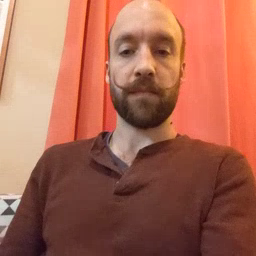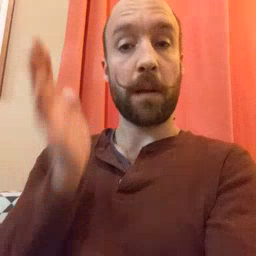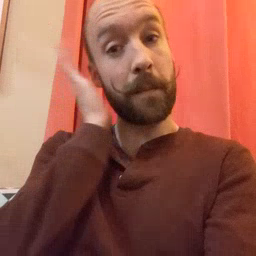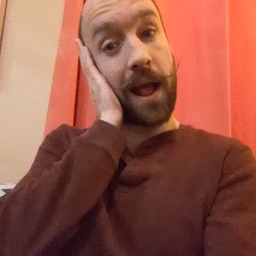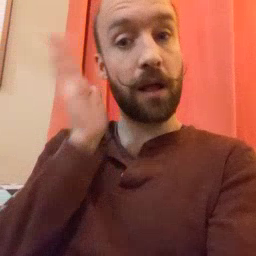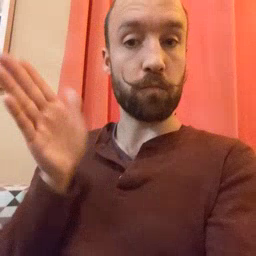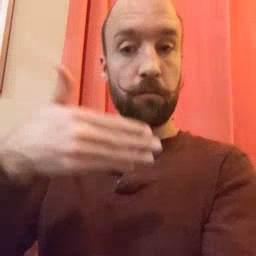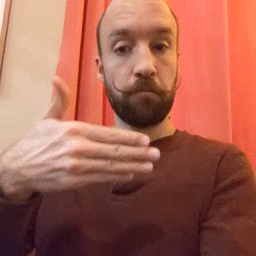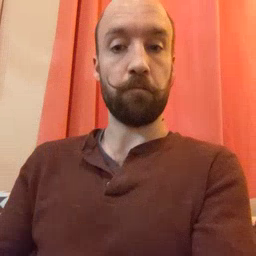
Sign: bedroom